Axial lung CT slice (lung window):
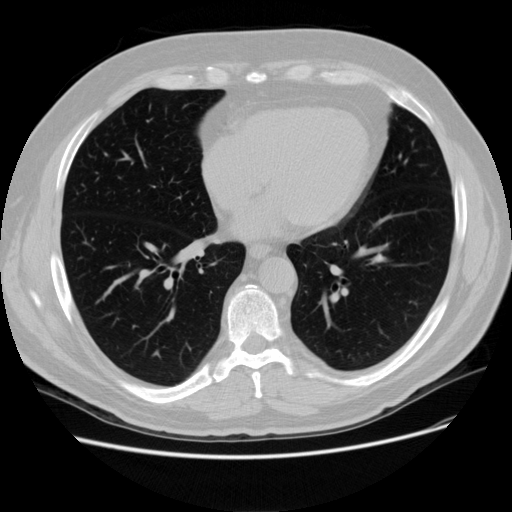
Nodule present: no